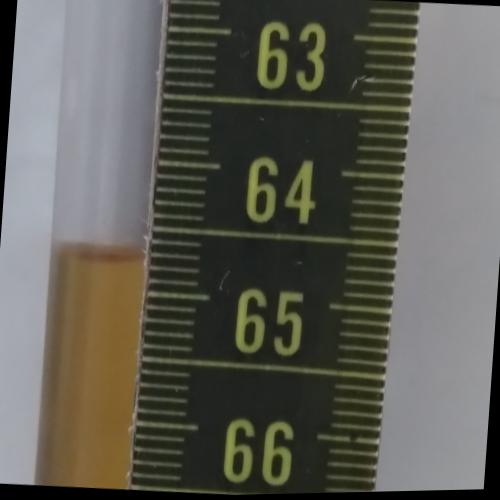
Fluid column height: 64.7 cm